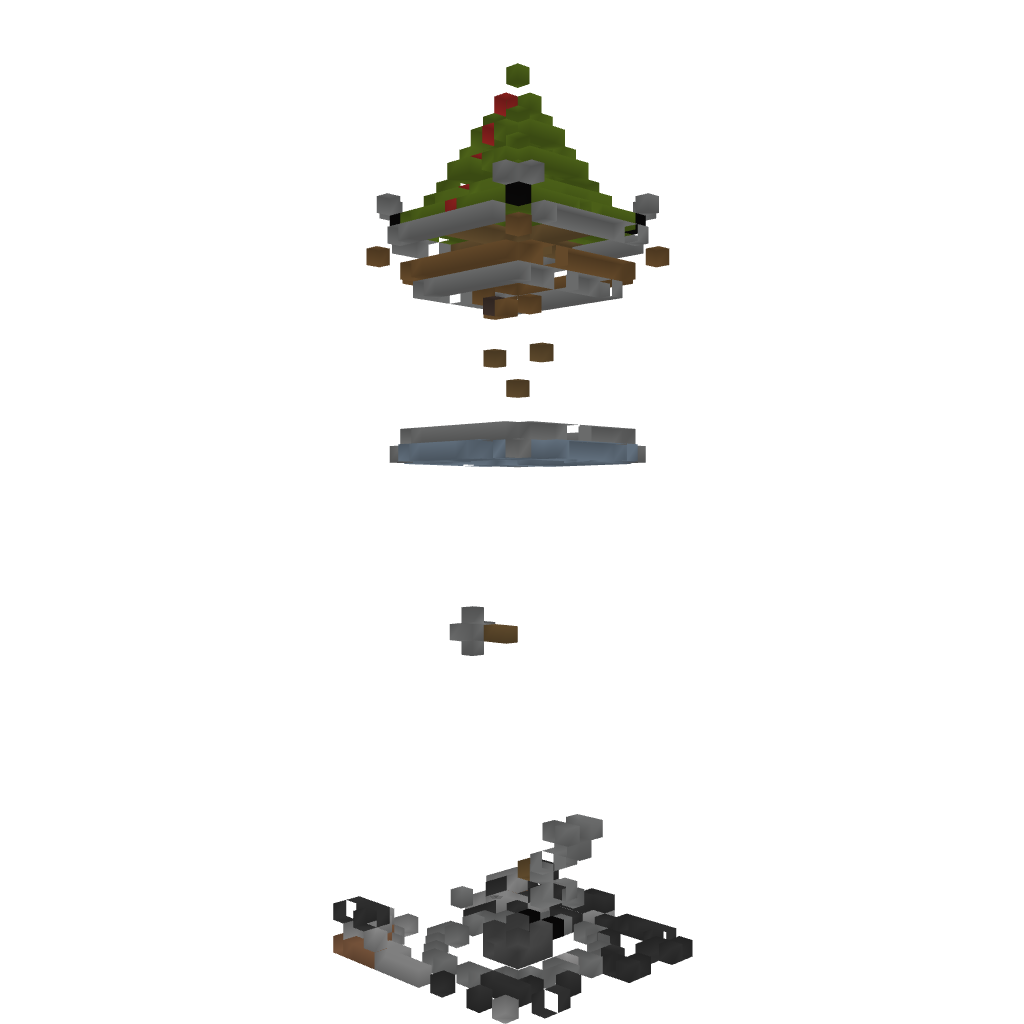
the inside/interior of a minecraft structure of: Clocktower